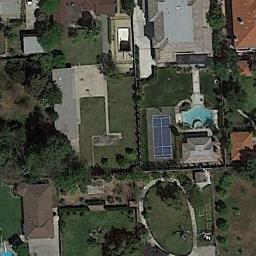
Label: tennis_court